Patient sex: F
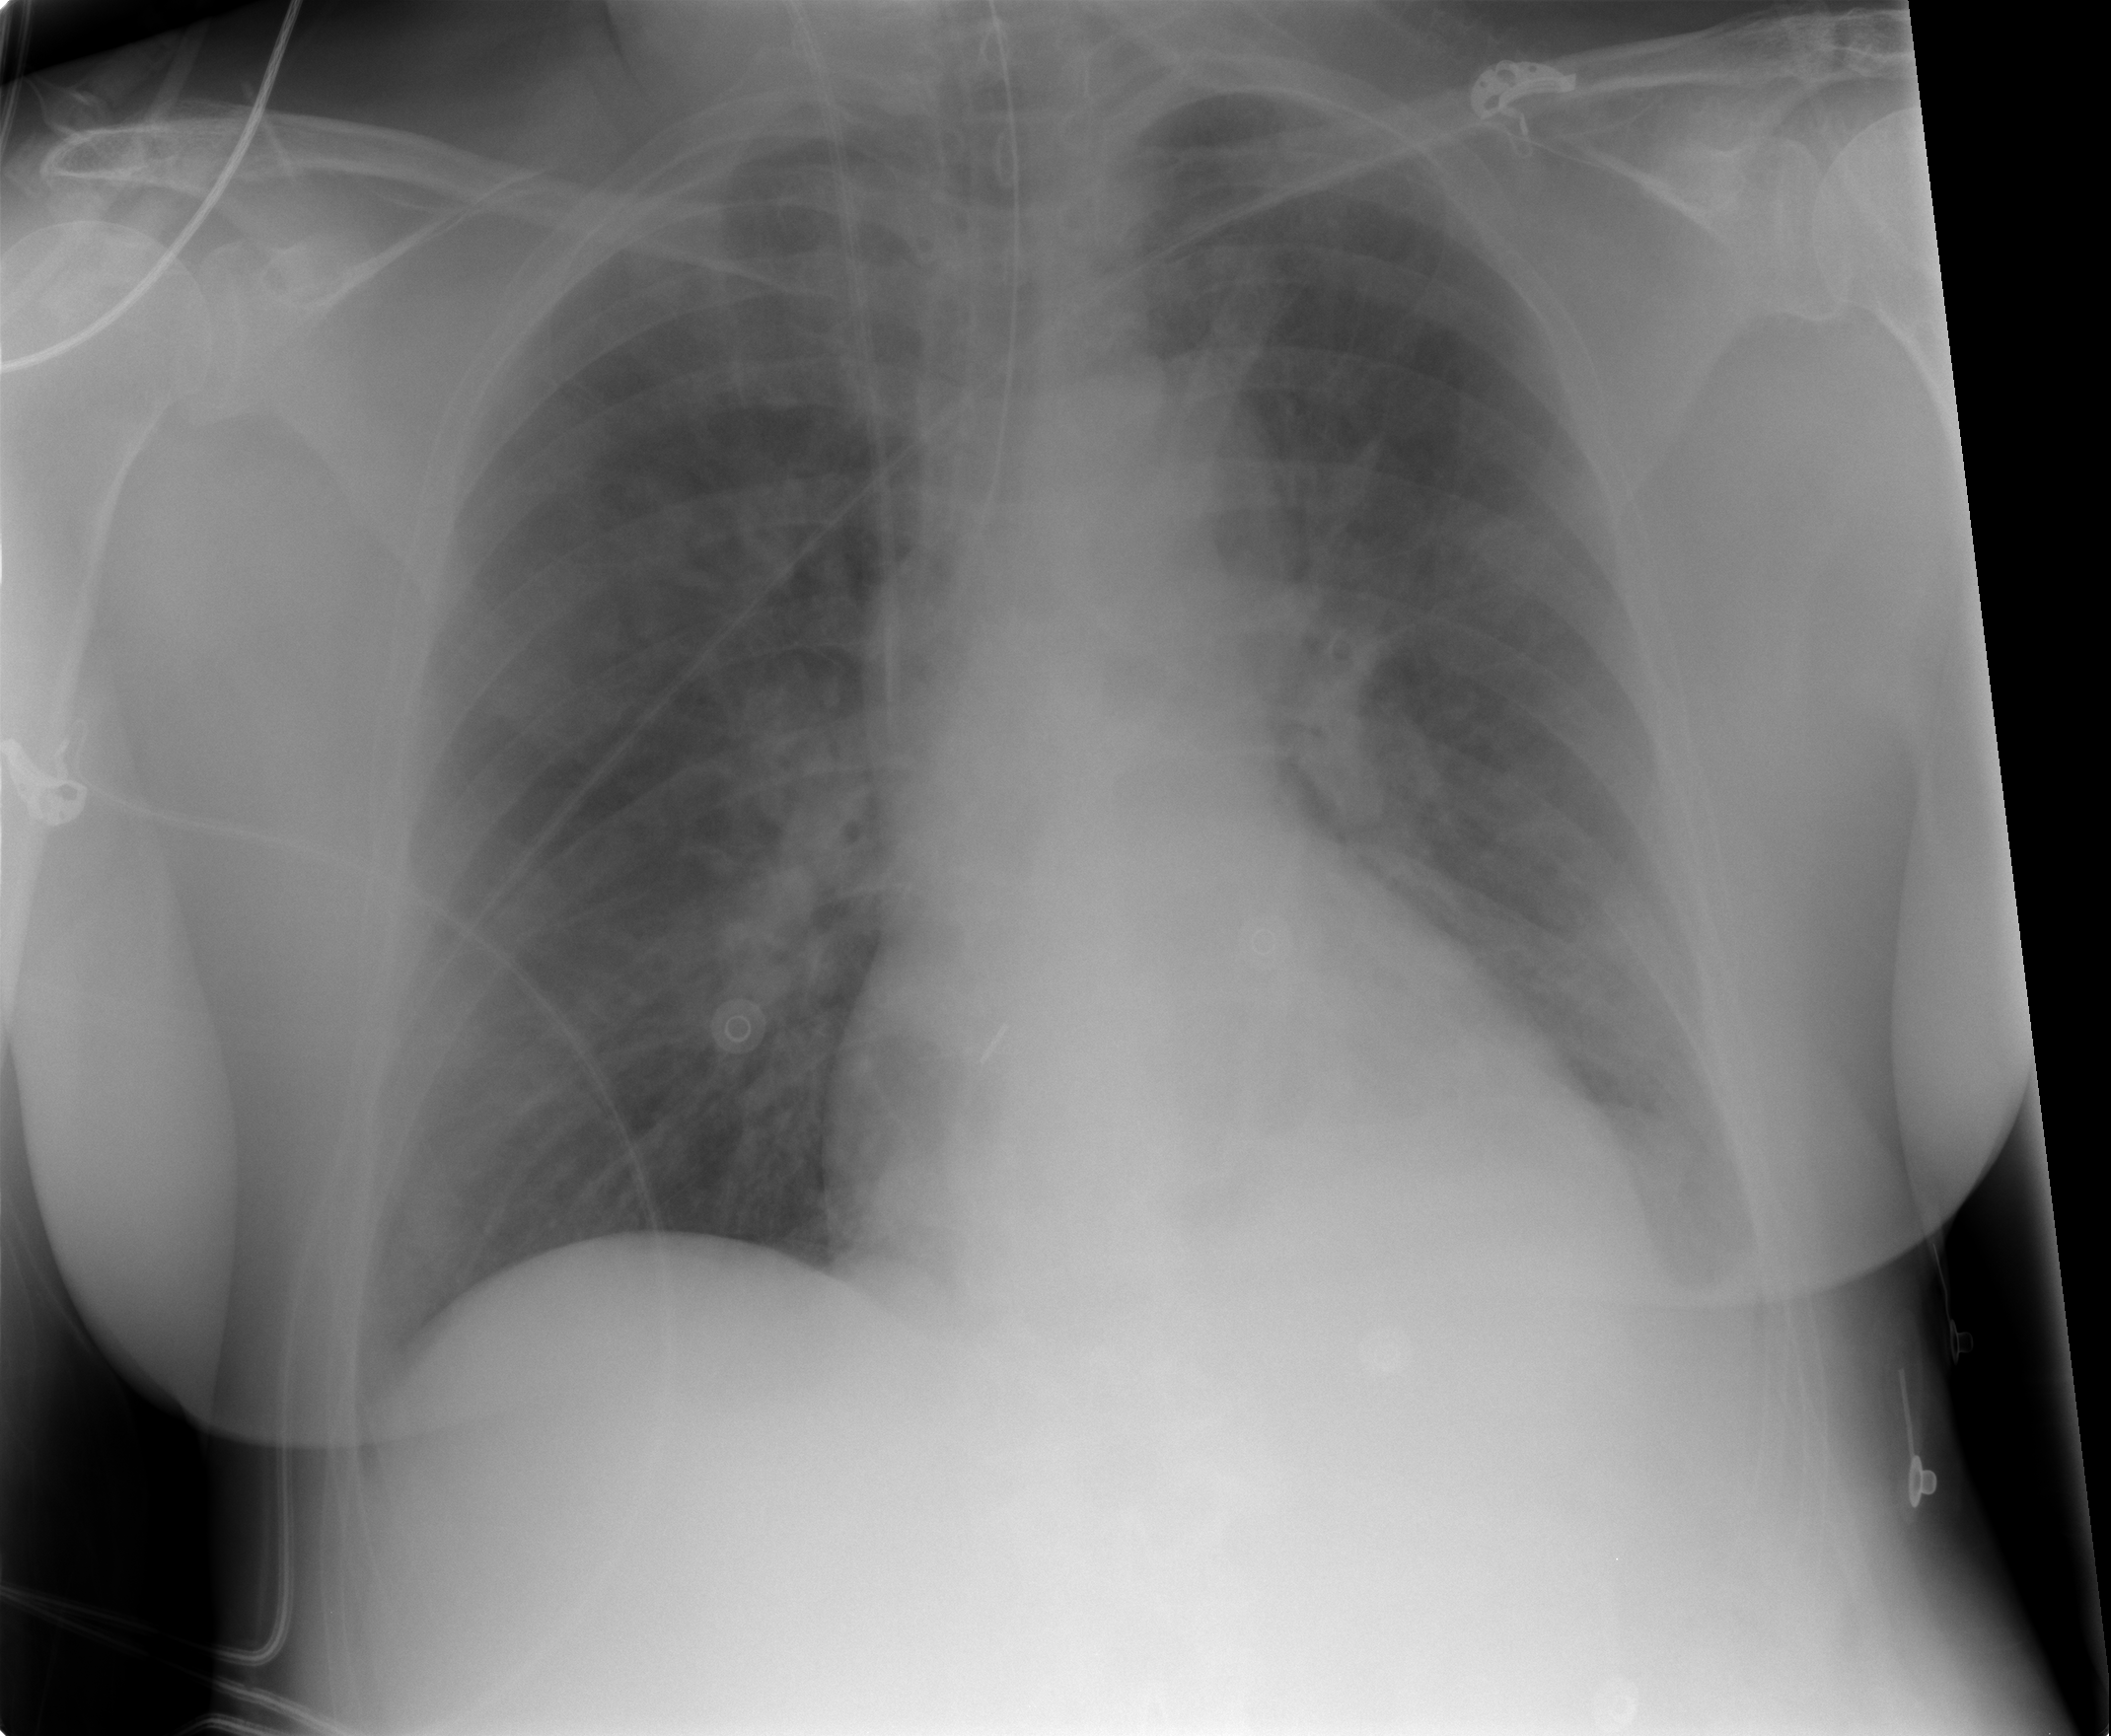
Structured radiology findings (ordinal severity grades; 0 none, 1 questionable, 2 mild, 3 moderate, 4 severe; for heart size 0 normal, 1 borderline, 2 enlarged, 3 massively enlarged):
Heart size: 0
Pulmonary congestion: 3
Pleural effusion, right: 0
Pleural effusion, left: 0
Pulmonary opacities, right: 0
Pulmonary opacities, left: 0
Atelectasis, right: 0
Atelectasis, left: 0